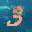
Label: 3